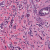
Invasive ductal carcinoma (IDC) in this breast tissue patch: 1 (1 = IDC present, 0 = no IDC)